Question: I want to create ListView with 2 columns, something like this:

So I want on different onItemClick for item1 and item2. I can create this layout with custom adapter, but when i click on first row I get InItemClik for whole row. Can someone tell me how can I do this, or give me some useful links....
<URL>
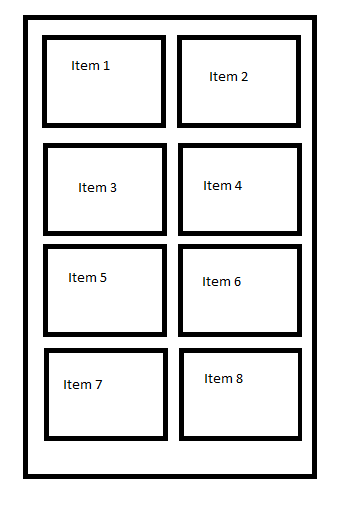
Answer: Use GridView instead of ListView and set it to 2 columns.